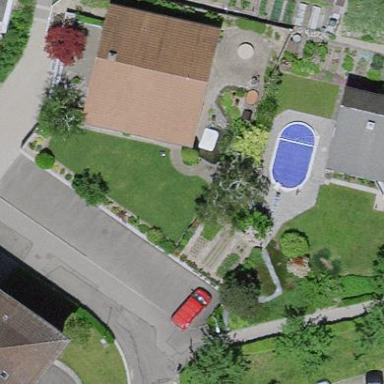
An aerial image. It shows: Group of garages.